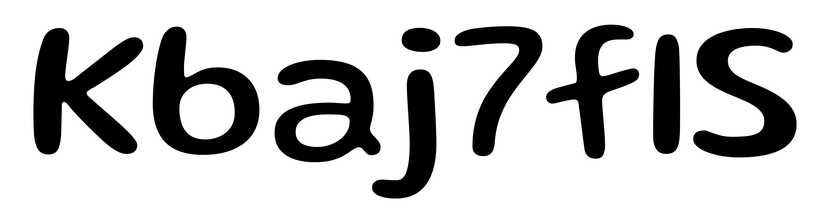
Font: Gluten_Regular